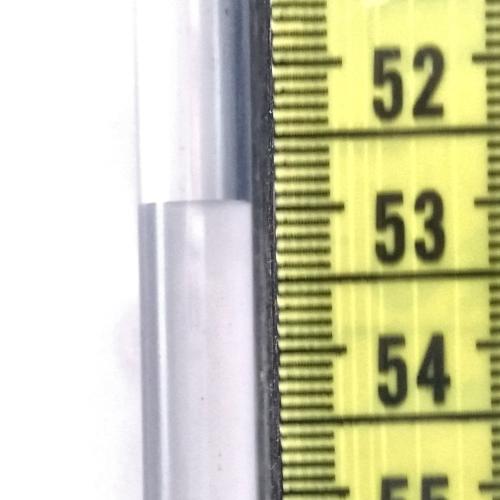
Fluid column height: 53.0 cm